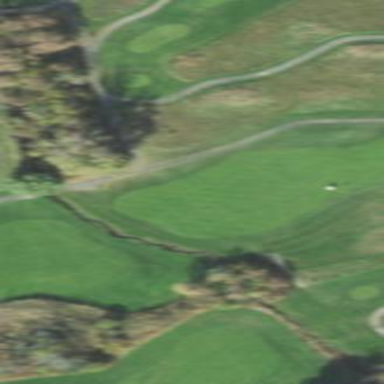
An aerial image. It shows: Scenic view of water hazard on golf course. The natural water feature adds beauty to the landscape.